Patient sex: M
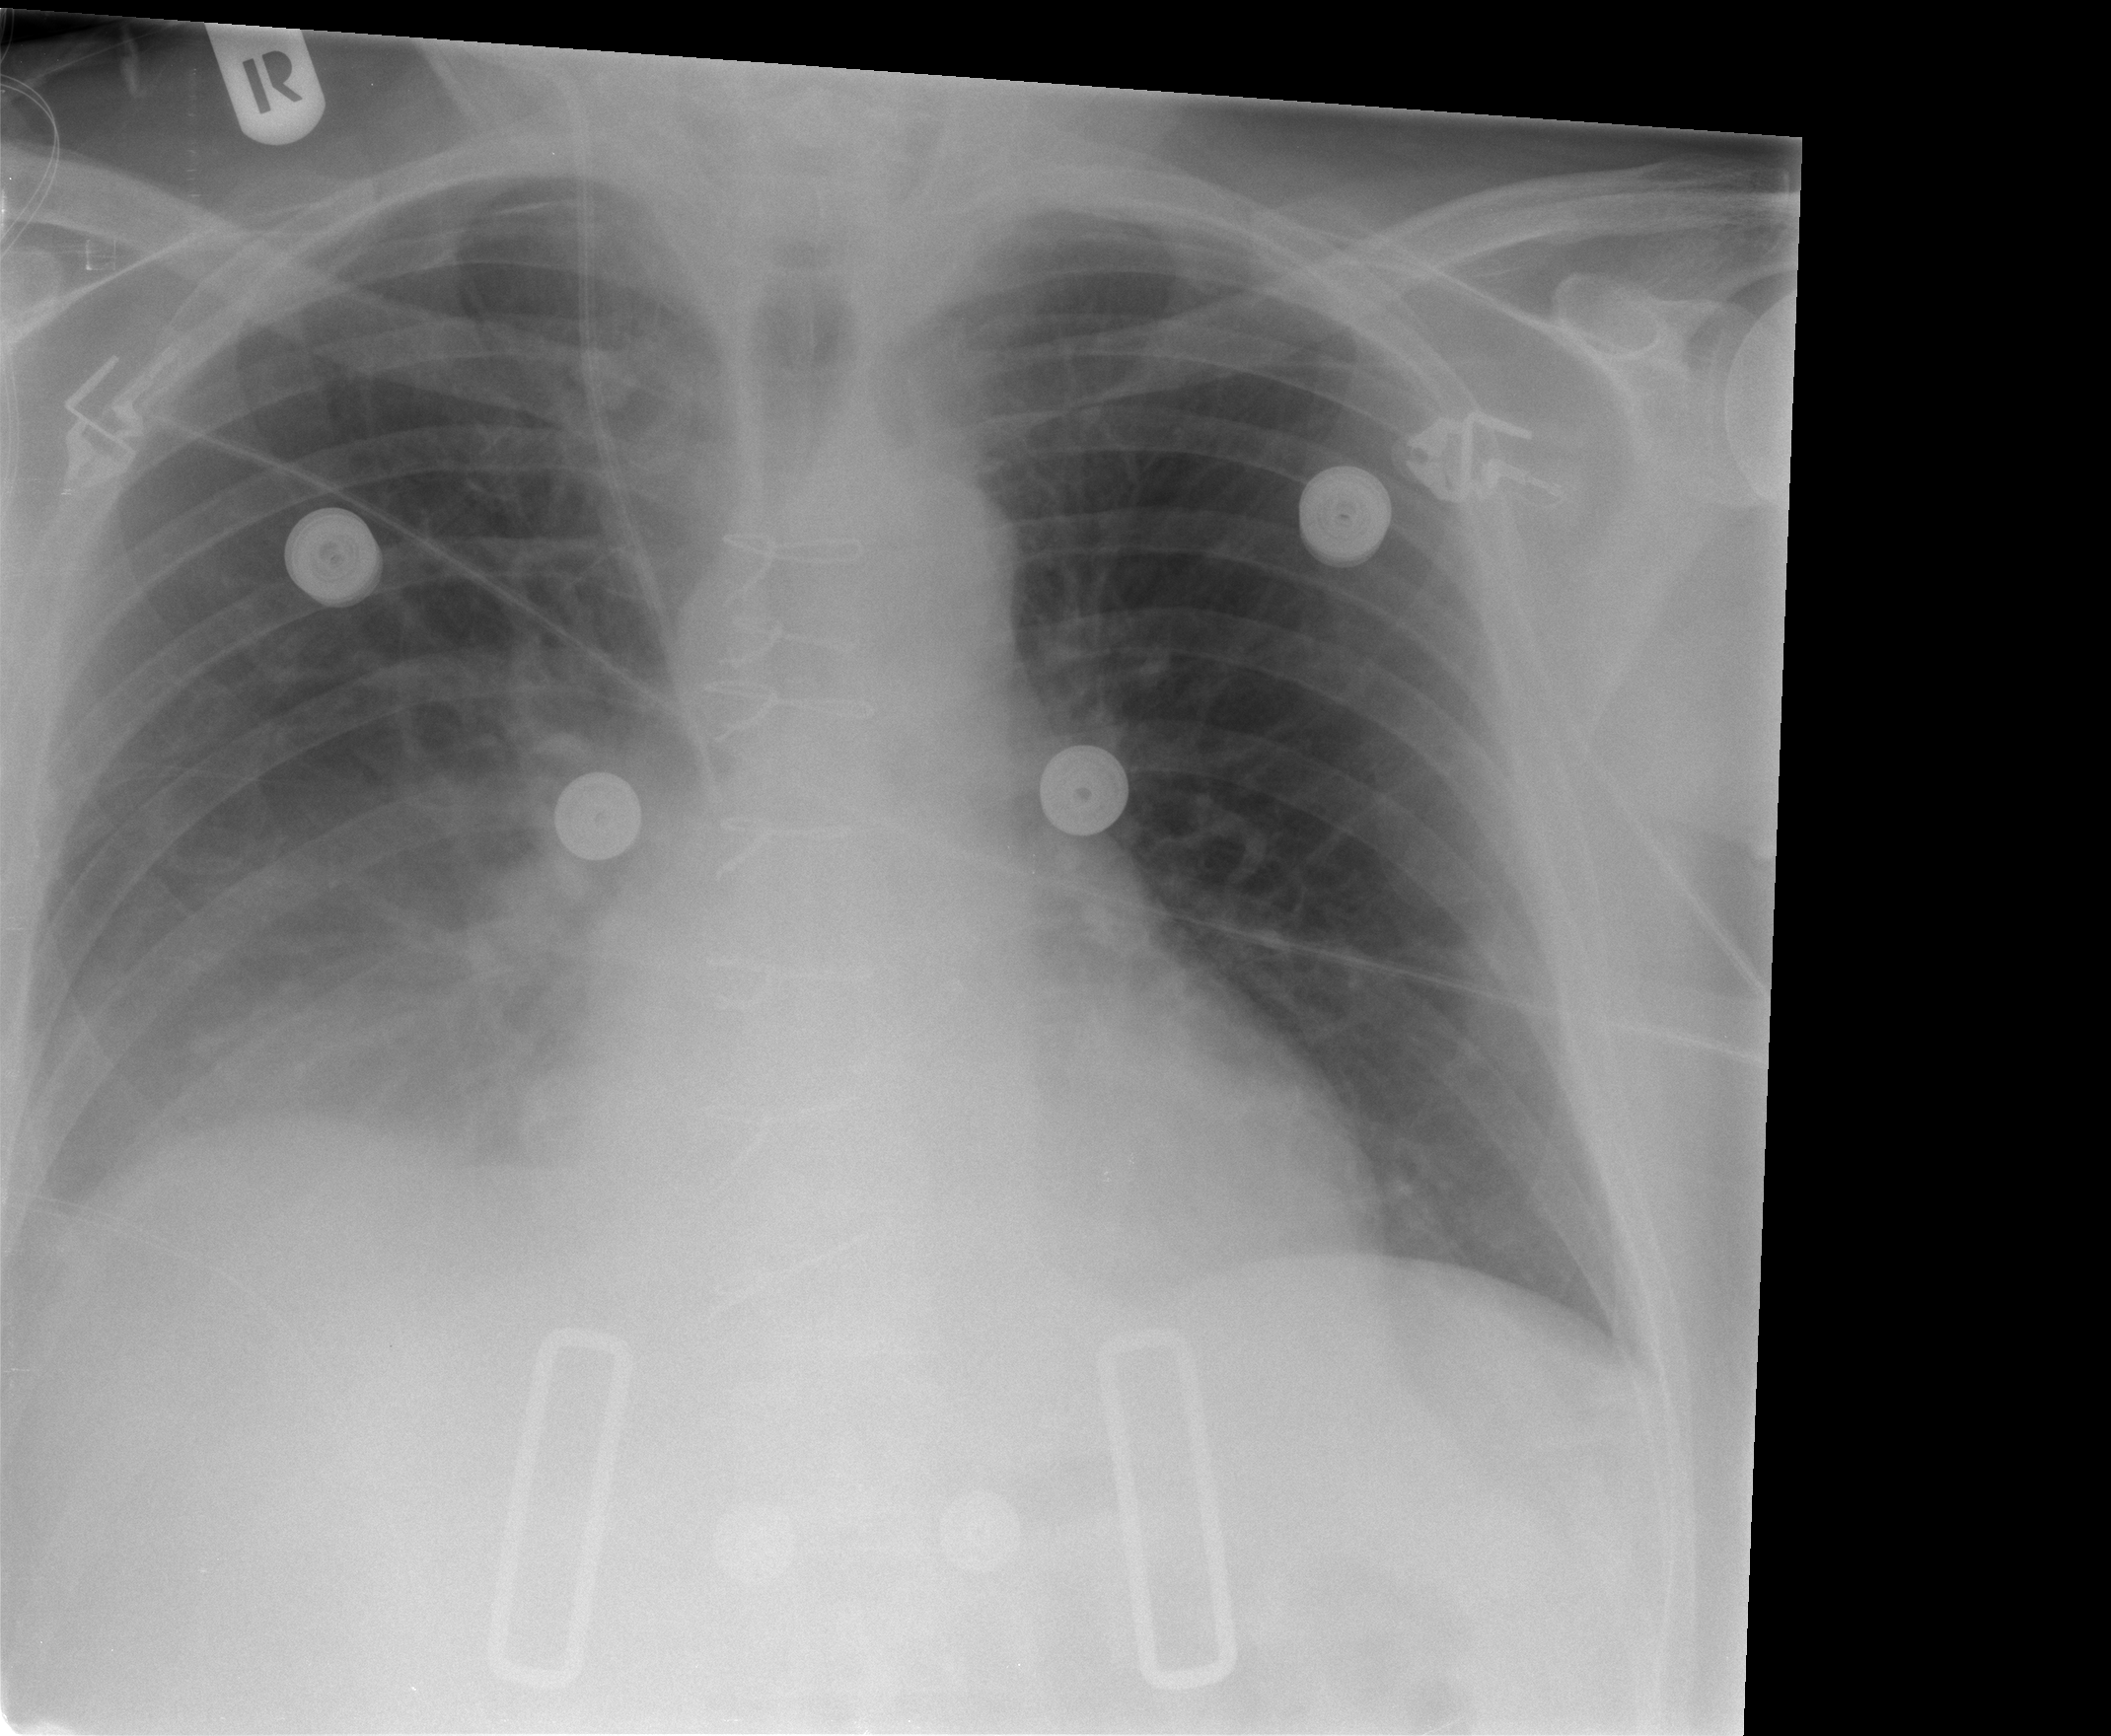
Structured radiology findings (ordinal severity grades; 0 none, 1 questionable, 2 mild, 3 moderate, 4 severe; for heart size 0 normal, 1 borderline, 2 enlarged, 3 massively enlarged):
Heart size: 0
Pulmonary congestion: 0
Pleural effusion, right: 2
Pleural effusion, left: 0
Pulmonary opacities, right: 1
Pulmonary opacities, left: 0
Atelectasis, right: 2
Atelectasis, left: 0